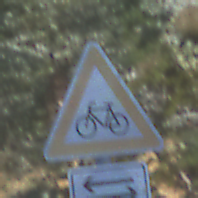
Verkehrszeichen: RadverkehrRechts
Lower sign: RichtungsangabeDurchPfeile7
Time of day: MorningAfternoon
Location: Outdoor (Nature)
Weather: Clear
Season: NotSpecified
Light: Natural